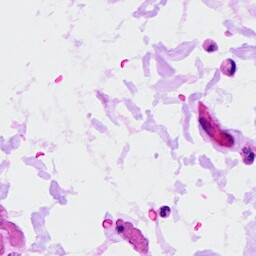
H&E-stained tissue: Ovarian